Aerial crown-view tile of a tropical tree (Barro Colorado Island, Panama), acquired 20240716:
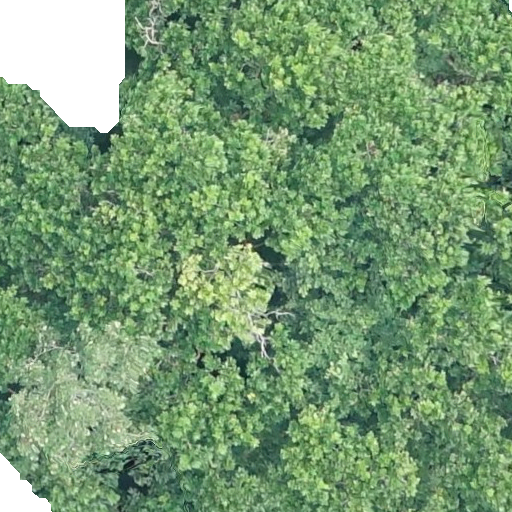
Species: Anacardium excelsum
GBIF accepted scientific name: Anacardium excelsum
Crown area: 652.16 m²